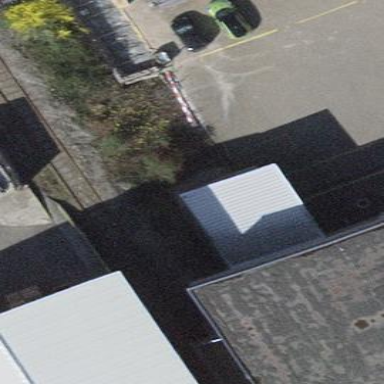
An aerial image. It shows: View of roof of building.